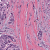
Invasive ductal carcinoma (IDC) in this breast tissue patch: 1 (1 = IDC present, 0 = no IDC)